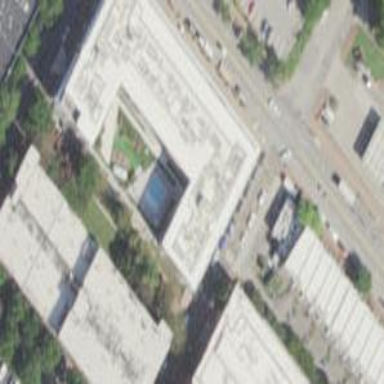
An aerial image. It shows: Part of building is shown in the image.